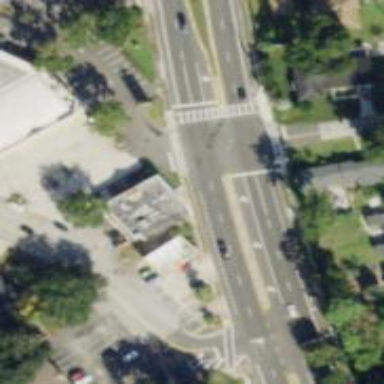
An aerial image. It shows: Unmarked crossing on footway.